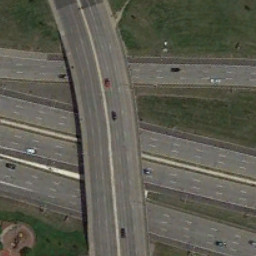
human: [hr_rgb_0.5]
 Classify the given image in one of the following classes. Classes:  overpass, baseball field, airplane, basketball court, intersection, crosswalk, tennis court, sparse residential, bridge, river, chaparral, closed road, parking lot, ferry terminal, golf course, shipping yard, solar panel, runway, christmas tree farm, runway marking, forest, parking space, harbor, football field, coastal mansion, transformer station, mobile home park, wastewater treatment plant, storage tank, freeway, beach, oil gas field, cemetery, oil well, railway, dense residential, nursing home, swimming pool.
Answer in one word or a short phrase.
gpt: overpass